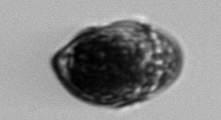
Label: Gyrodinium